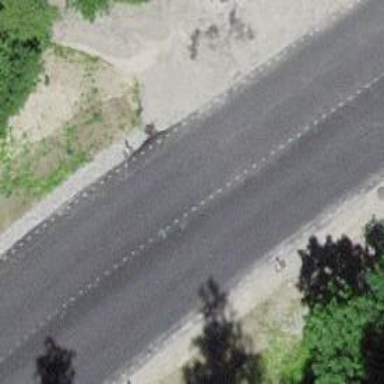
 with designated cycle lane on both sides."